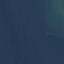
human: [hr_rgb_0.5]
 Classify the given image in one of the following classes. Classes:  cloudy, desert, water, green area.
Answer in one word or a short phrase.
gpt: water